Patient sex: M
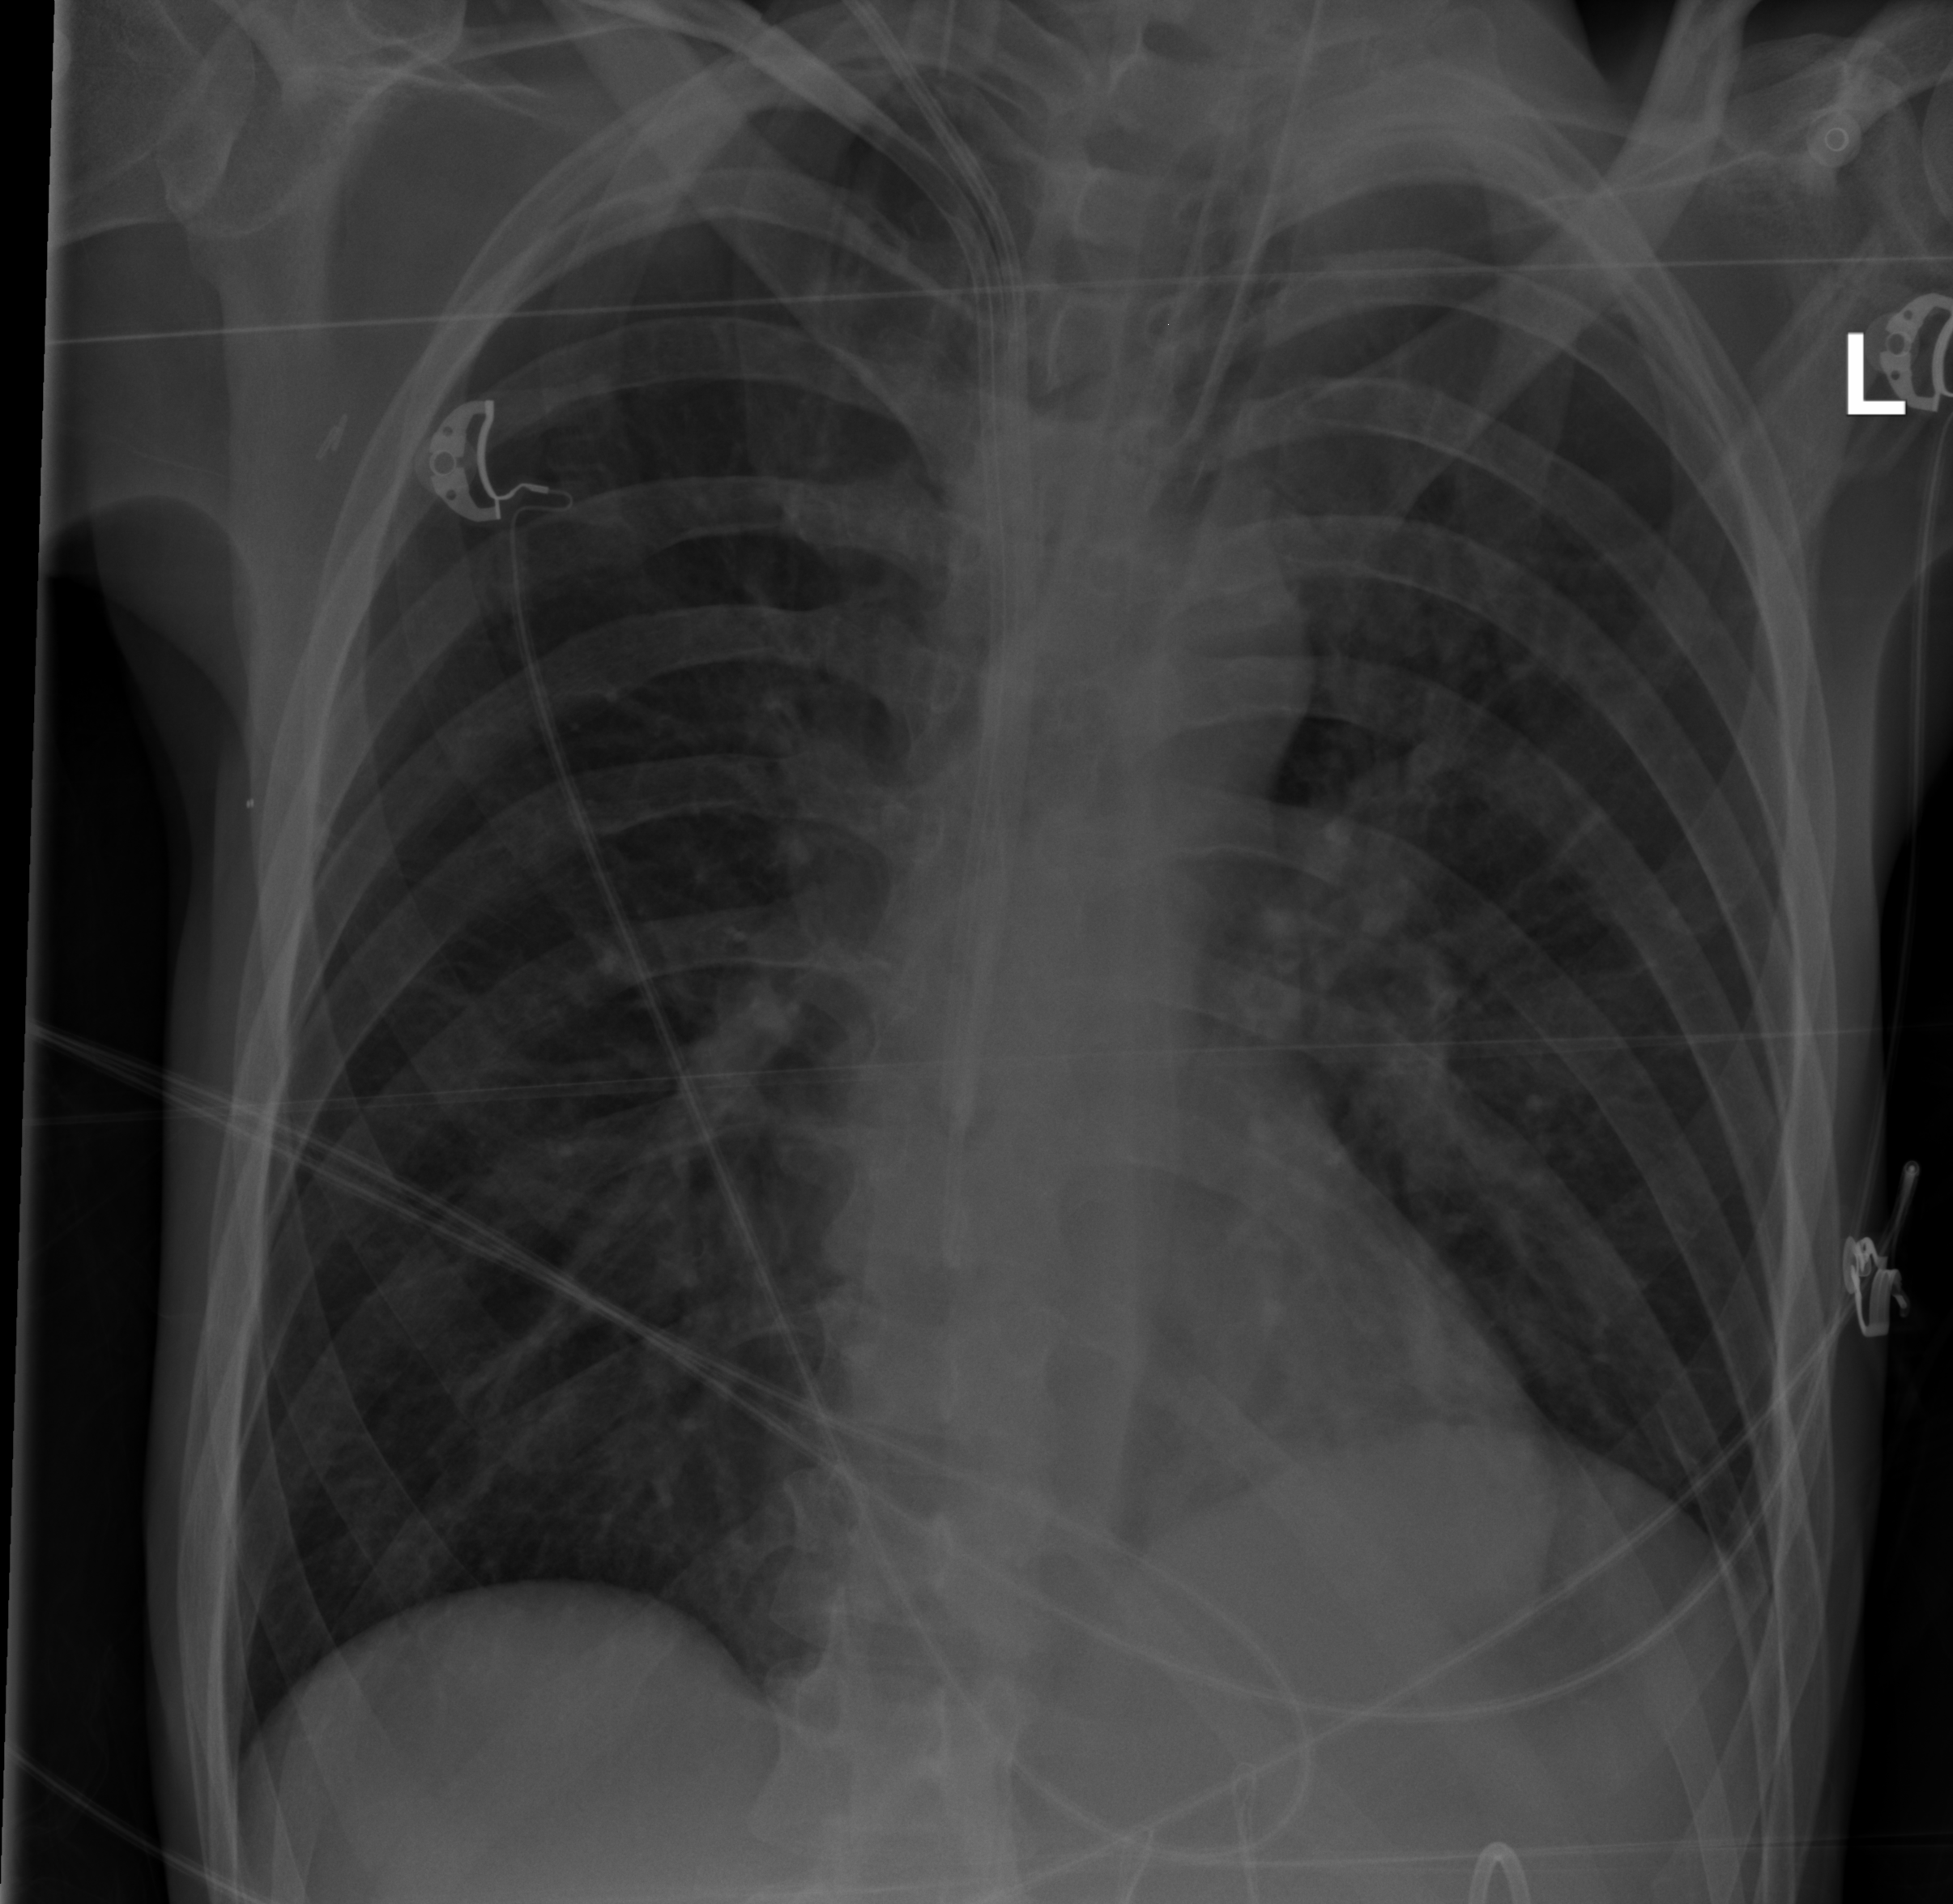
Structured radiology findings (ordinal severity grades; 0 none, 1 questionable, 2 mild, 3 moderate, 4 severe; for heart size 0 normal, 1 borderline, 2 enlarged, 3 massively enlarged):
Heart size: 0
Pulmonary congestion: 0
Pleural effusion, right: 0
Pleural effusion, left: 0
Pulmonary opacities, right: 0
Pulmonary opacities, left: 2
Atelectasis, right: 0
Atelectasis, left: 2